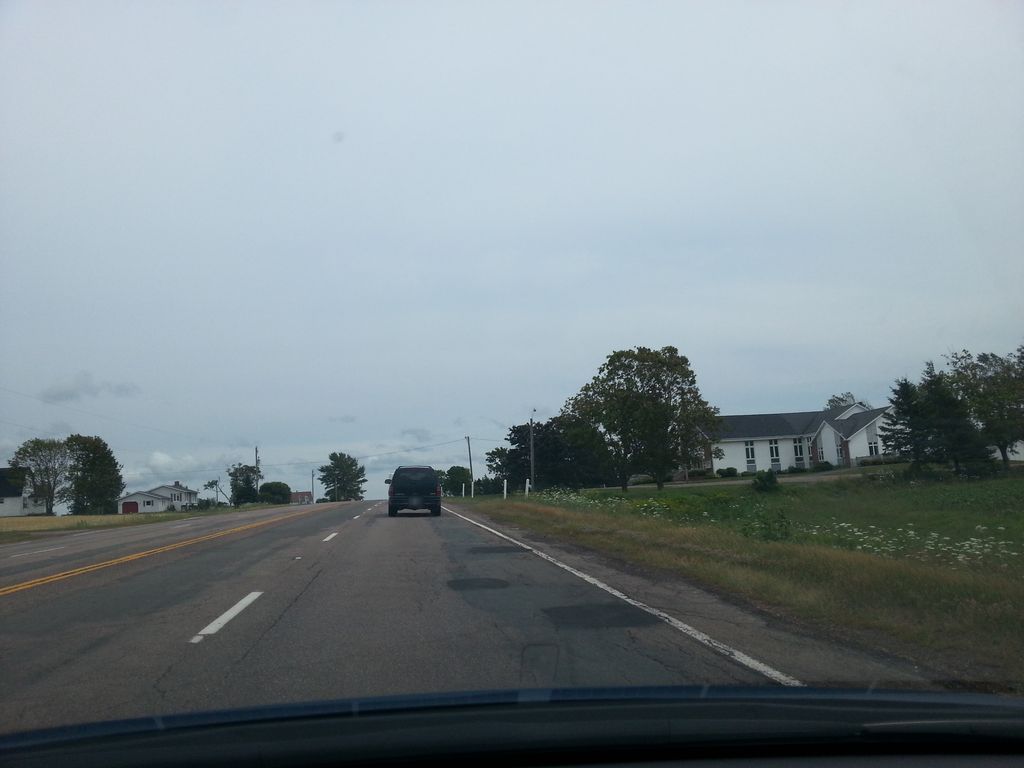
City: charlottetown